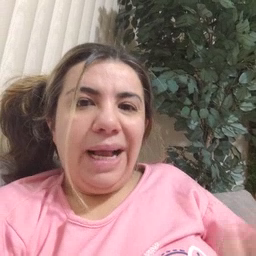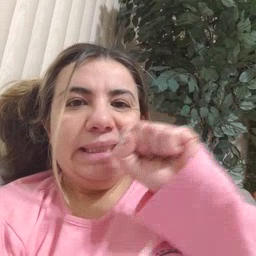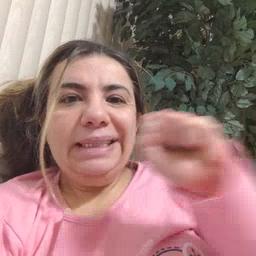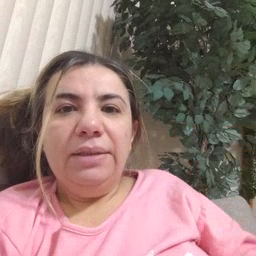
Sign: carrot